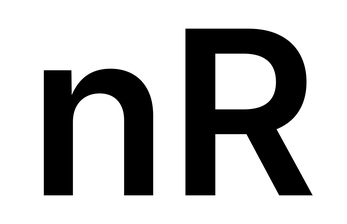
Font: Inter_SemiBold